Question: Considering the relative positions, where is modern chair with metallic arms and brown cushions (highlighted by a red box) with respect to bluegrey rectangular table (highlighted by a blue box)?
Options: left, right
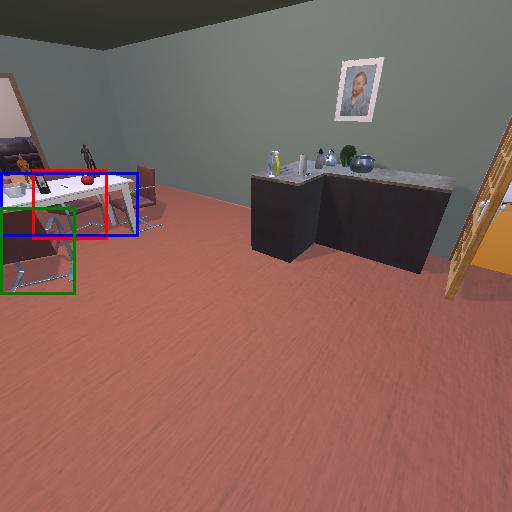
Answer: left